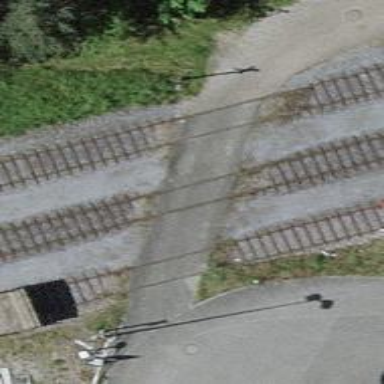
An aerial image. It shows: Uncontrolled level crossing along the railway.